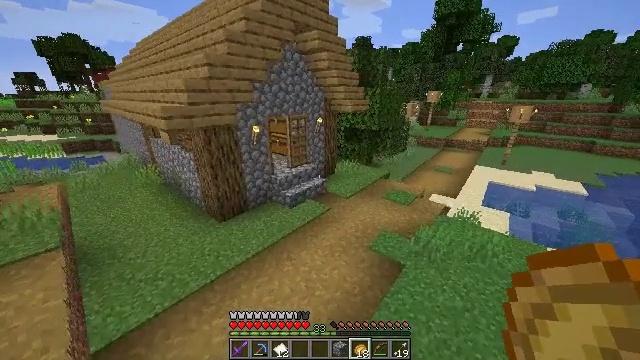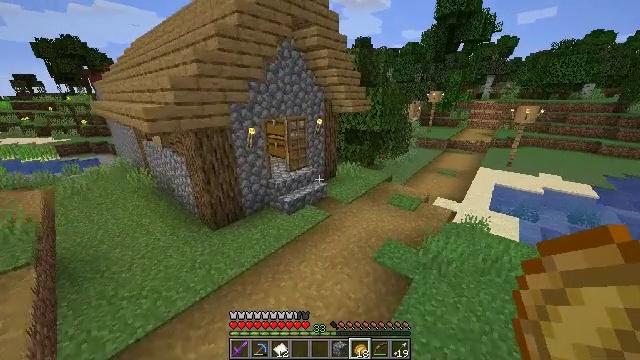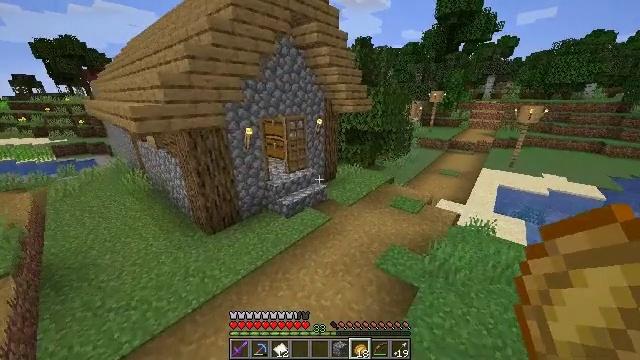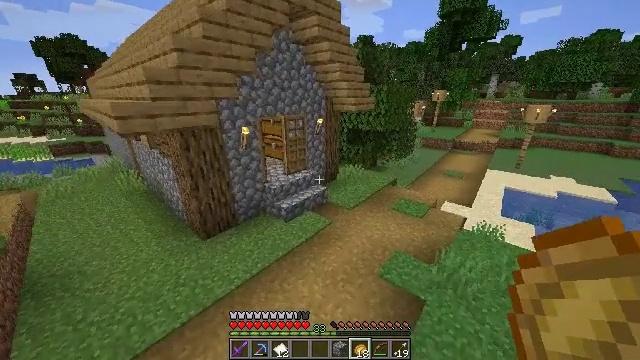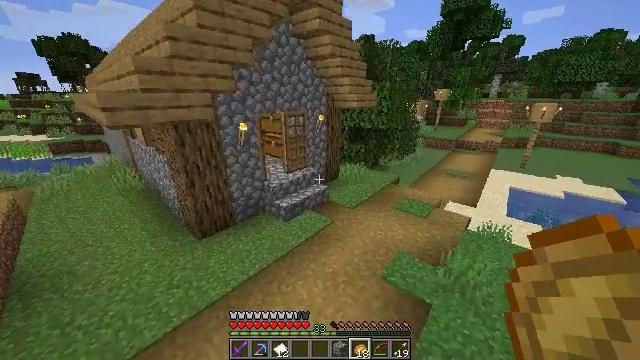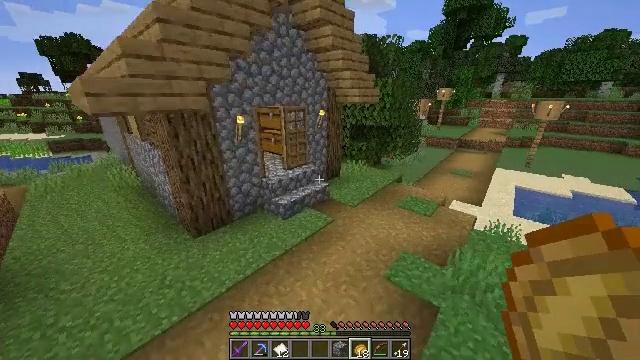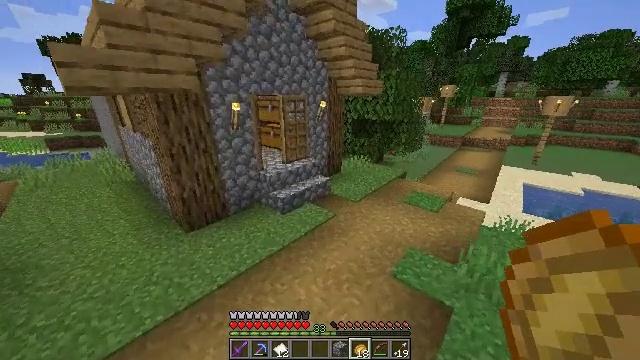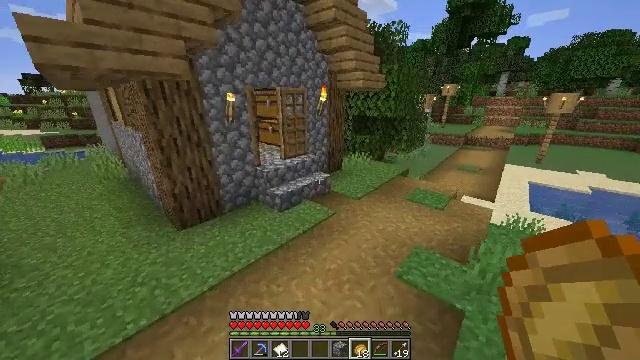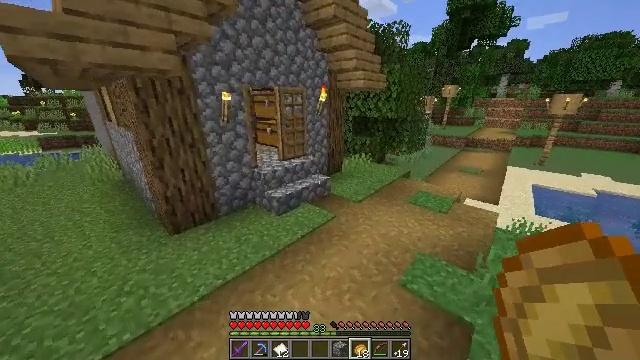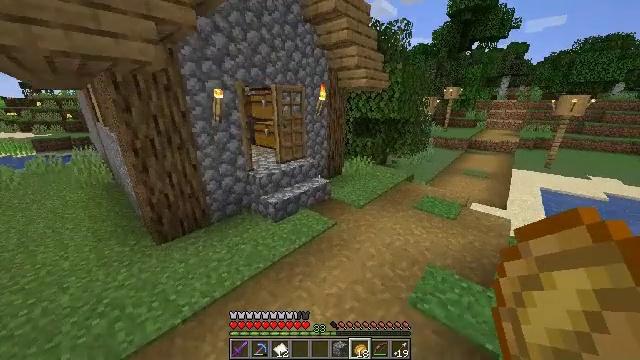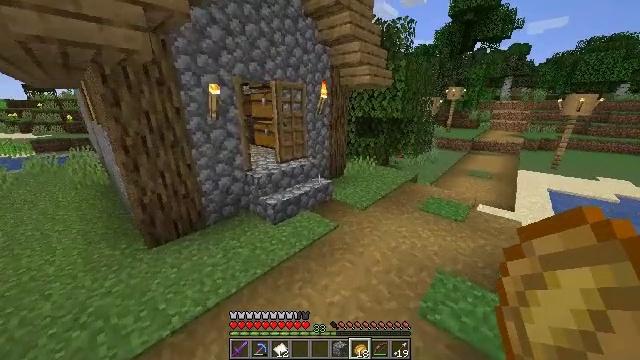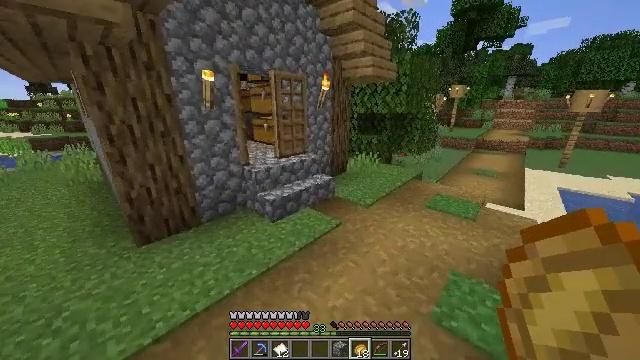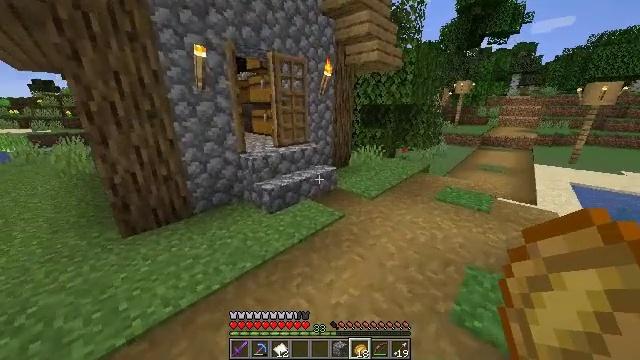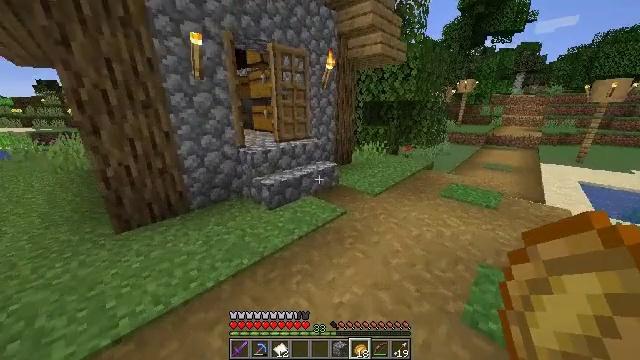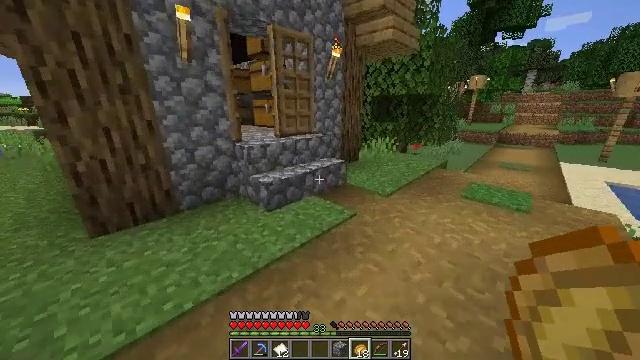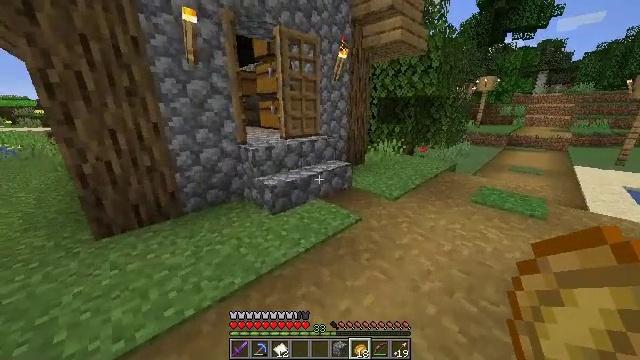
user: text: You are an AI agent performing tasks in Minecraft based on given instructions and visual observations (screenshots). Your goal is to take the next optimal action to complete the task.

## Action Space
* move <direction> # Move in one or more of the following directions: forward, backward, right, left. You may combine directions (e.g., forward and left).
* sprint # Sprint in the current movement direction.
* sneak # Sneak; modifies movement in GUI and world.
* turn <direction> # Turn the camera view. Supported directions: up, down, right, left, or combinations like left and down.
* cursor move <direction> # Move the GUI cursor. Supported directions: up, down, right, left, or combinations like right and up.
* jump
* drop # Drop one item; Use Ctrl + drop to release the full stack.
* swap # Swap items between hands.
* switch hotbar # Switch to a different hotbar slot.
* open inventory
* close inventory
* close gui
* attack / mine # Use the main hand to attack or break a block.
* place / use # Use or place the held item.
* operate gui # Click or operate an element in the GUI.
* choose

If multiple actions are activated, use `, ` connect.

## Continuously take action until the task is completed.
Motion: motion action
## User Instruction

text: Make a fletching table with wood planks and flint.
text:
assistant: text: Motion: move forward
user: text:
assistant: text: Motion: move forward
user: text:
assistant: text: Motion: move forward
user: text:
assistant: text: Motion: move forward
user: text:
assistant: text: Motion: move forward
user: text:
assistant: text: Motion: move forward
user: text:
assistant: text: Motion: move forward
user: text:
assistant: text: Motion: move forward
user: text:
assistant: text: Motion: move forward
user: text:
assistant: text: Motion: move forward
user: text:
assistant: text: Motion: move forward
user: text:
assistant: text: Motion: move forward
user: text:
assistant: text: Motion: move forward
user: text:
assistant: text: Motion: move forward, turn left
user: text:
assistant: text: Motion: move forward, turn left
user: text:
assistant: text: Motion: move forward
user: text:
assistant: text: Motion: move forward
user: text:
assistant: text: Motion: move forward
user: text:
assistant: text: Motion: move forward, turn left
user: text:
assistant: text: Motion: move forward, turn left
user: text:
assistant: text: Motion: move forward, turn left
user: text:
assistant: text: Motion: move forward, turn left
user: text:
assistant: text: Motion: move forward, turn left and up
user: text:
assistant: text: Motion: move forward, turn left
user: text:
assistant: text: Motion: move forward, turn left
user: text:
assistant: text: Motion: move forward, turn left
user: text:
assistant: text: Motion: move forward, turn left
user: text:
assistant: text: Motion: move forward, turn left
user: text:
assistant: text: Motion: move forward
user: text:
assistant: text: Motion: move forward